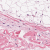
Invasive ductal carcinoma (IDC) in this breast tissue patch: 0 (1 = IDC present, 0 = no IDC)